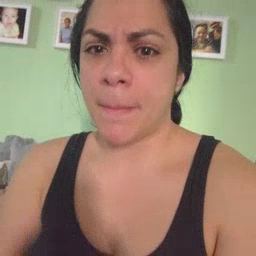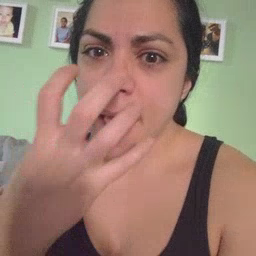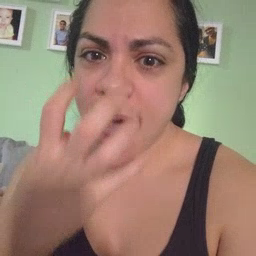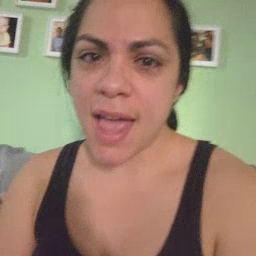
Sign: mad